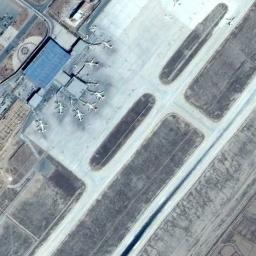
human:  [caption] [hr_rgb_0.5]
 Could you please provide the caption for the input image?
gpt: There are several planes on the tarmac with two runways in the airport .

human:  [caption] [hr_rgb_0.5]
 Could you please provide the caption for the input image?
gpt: The airport was built in the middle of lush vegetation .

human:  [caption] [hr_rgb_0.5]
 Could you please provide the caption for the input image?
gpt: There are many buildings along the runway and apron of the airport and many aircraft are parked .

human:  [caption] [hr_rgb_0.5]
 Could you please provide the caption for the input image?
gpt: An airport with two parallel runways and a blue terminal in the vacant lot and some planes parked next to the terminal .

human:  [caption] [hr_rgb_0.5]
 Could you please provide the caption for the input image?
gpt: There is a blue building at the airport .